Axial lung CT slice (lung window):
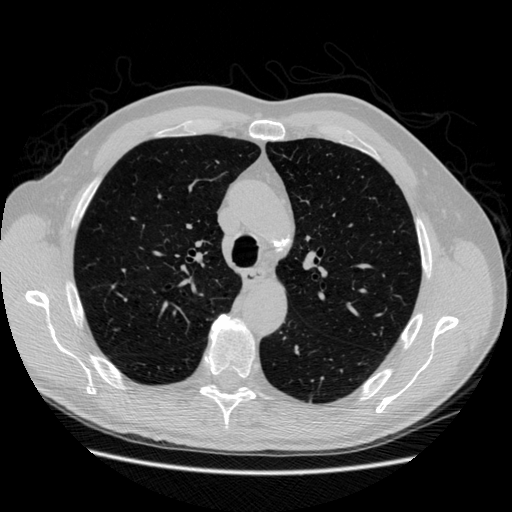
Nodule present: no